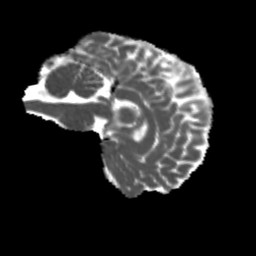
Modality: MD
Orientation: sagittal
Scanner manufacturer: siemens
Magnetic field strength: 3 T
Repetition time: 4 s
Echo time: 0.0594 s